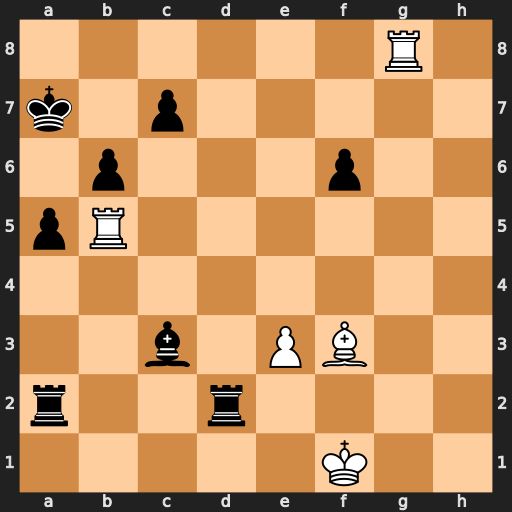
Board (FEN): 6R1/k1p5/1p3p2/pR6/8/2b1PB2/r2r4/5K2
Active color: w
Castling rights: -
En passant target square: -
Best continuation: Ra8#